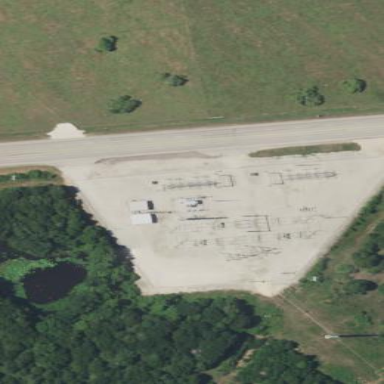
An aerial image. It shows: There is distribution substation enclosed by fence.